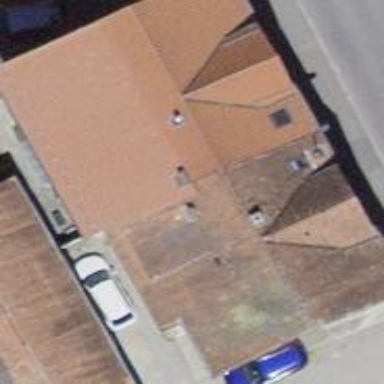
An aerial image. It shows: Terrace building.